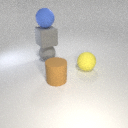
large gray rubber sphere below large gray rubber cube